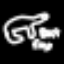
Label: frog